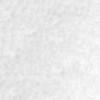
Label: no_change